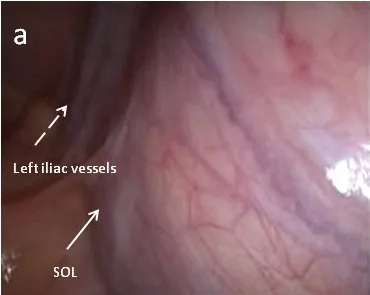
Cystic schwannoma: The mass as seen on laparoscopy (arrow) with the left iliac vessels (dotted arrow) (a).
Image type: endoscopy (gi_endoscopy)